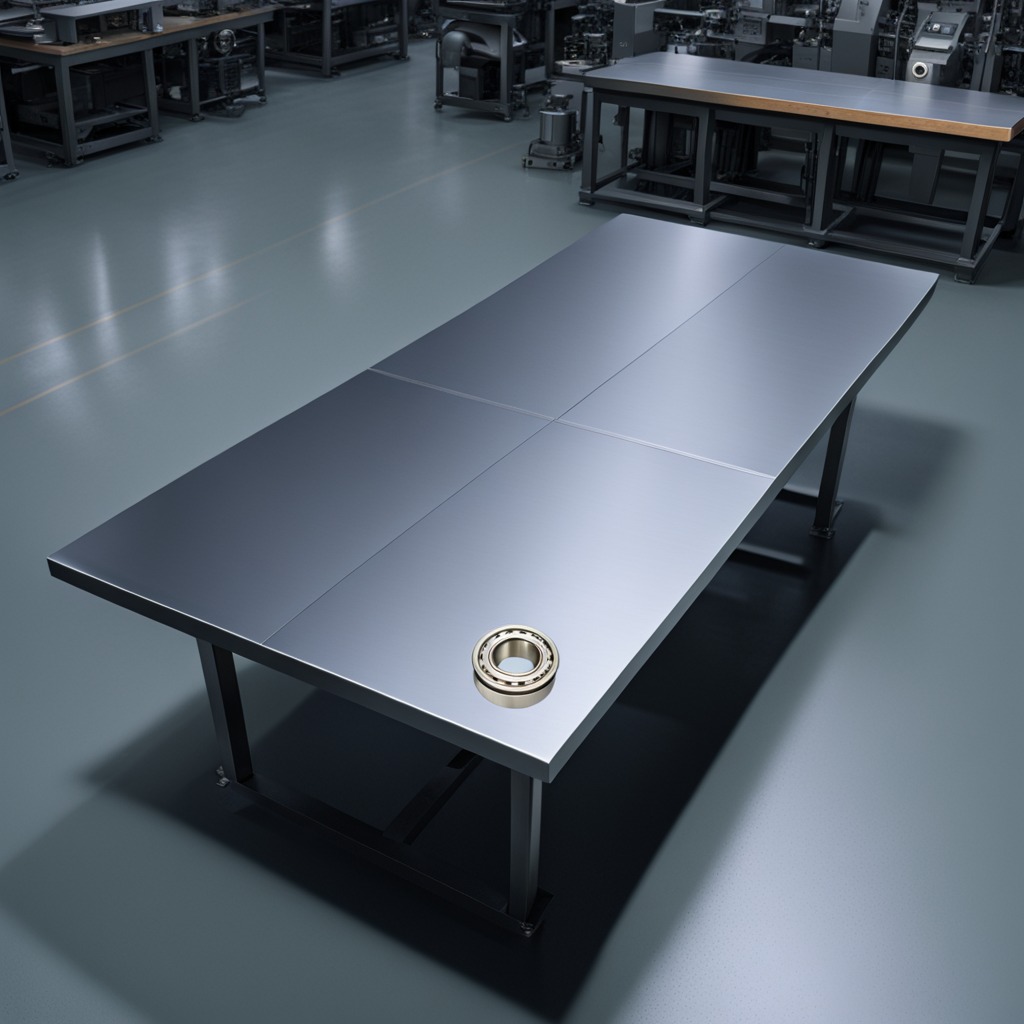
A metal ball bearing lies on the tabletop in the evening.